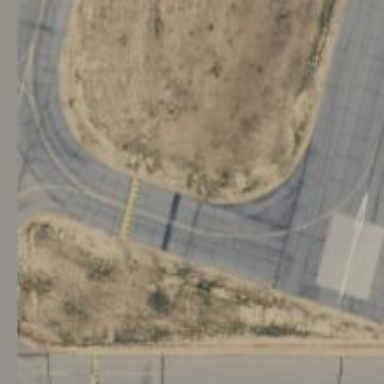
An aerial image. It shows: Image of taxiway at airport.